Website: apple
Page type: account-selection
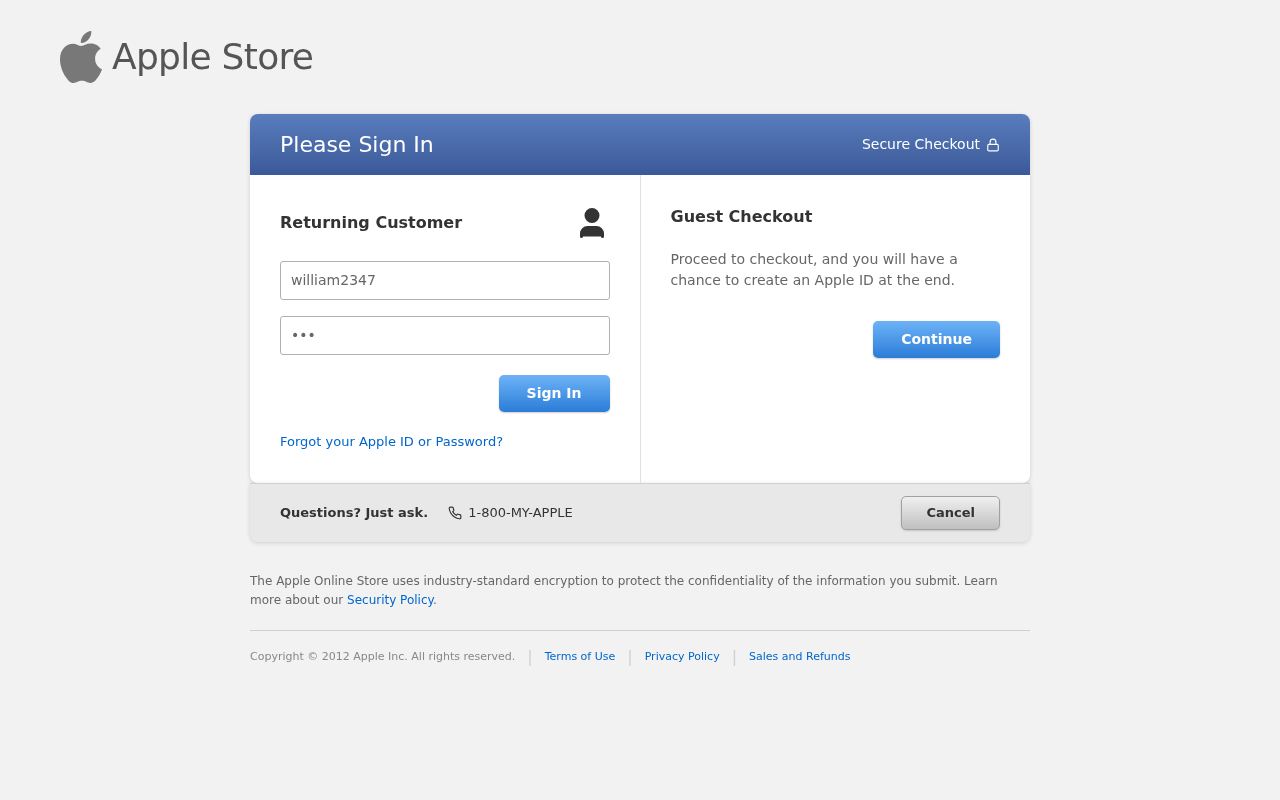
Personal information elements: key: PII_LOGIN_USERNAME
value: william2347